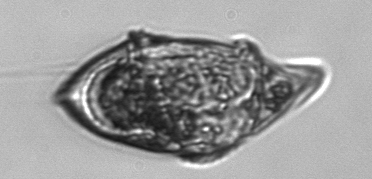
Label: Gyrodinium